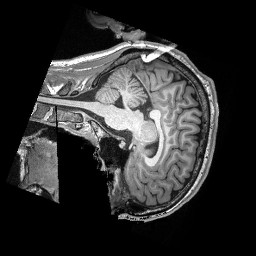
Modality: T1w
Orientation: sagittal
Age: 20
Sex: male
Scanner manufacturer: siemens
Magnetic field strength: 3 T
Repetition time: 2.3 s
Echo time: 0.00308 s